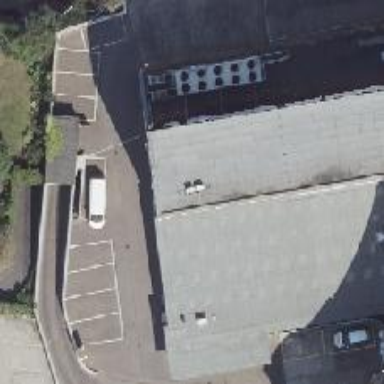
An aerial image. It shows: Parking area with concrete surface.